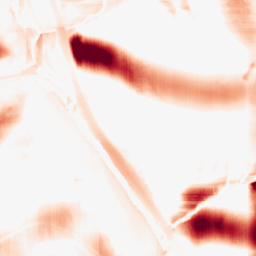
Category: morphological
Decomposition family: morphological_square
Decomposition parameters: operation: opening
size: 50
Upsampling method: lanczos
Upsampling parameters: scale: 2
Upsampling scale: 2